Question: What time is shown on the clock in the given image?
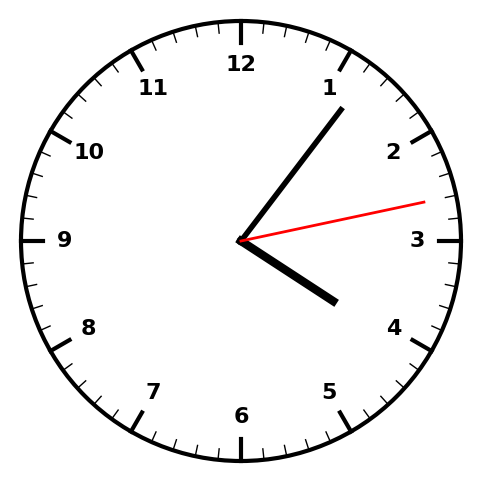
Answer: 04:06:13